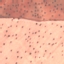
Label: PermanentCrop